Field crop: tomato
Growth stage: 2
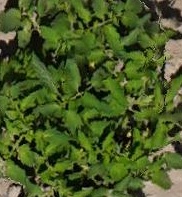
Species: tomato